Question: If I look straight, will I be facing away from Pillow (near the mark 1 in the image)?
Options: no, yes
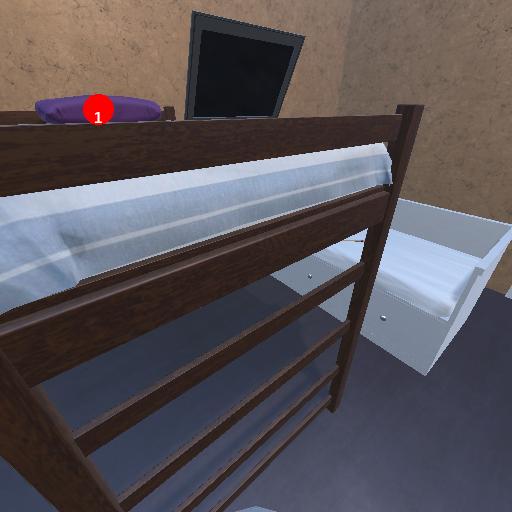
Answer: no